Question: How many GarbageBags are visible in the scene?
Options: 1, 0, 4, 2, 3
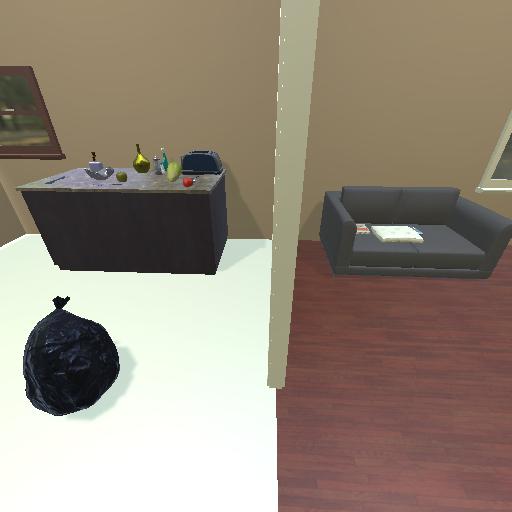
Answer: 1